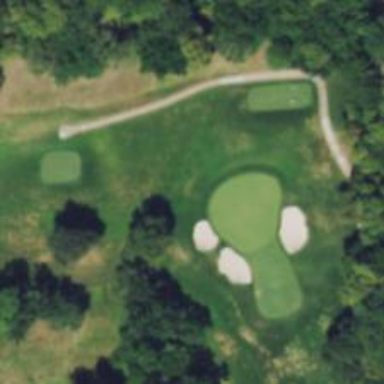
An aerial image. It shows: Golf-related image.